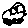
Label: car